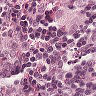
Metastatic tissue present: yes